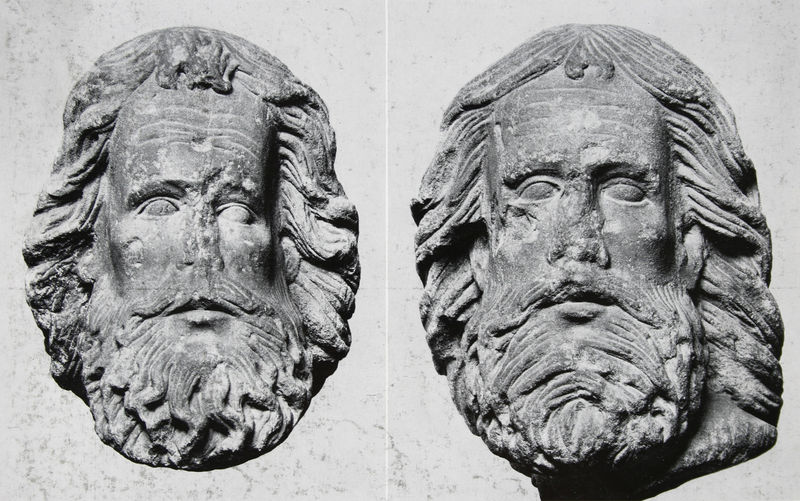
Titel: Zwei Apostelköpfe von den Gewänden des Südportals der Kathedrale Notre-Dame in Straßburg
Standort: Straßburg
Institution: Musée de L'Oeuvre Notre-Dame
Schlagwörter: kopf, mann, weiß, frisur, grau, köpfe, mund, männer, nase, schwarz, stirn, blick, ornament, bart, bärte, gesichter, schnurrbart, architektur, augen, falten, gesicht, haupt, johannes, stein, portrait, brücke, kirche, haare, lange haare, gotik, lippen, locken, ohren, scheitel, pony, skulptur, relief, wangen, fotos, zwei, backen, furchen, detail, bildhauerei, plastik, foto, fotografie, knochen, antike, maske, dom, porträts, schwarzweiss, stirnfalten, stirnfalte, rom, photo, fragment, kaputt, skulpturen, wangenknochen, plastiken, gotisch, christus, jesus, antik, mittelalter, heiliger, museum, männerkopf, schief, petrus, prophet, doppelt, mittelalterlich, strähnen, romanisch, vergleich, verzerrt, masken, denkmalpflege, apostel, beschädigt, altertum, photos, verwittert, gechichte, kunst am bau, steinplastik, herscherbild, fürstenbildnis, villbart, steiine